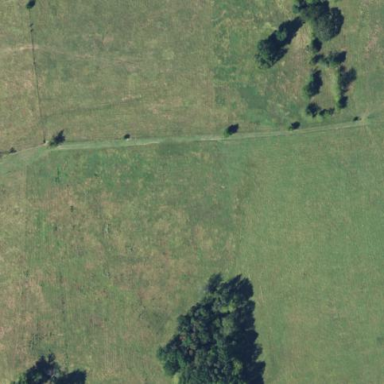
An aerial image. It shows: Farmland with native pasture crops.